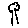
Label: tree